Field crop: maize
Growth stage: 2
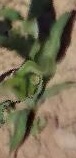
Species: maize